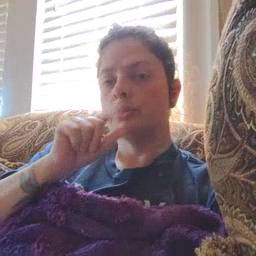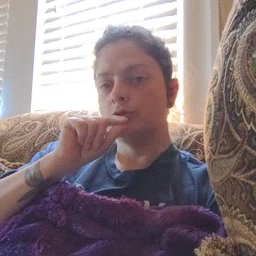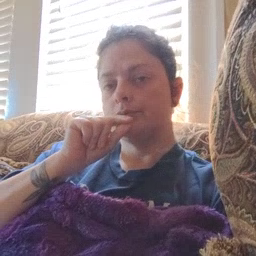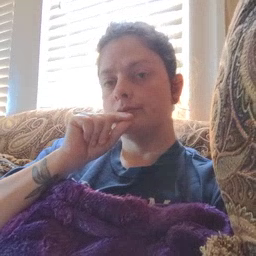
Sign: bird